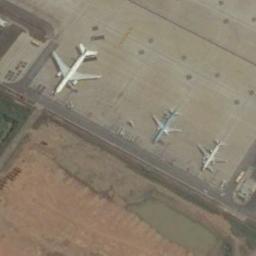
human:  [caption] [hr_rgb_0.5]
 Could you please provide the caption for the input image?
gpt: A big plane and two small planes parked on the airport and a clearing in front of them .

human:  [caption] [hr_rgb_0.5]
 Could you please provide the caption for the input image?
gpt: Here are three planes, Two of which are smaller .

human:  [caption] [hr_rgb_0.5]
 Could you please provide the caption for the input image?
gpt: An airplane with a blue fuselage and two white airplanes were on the airport beside the grassland .

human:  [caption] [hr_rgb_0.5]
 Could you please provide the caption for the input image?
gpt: Three planes are in the parking lot next to the road .

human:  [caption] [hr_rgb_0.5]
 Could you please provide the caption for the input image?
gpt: One big plane and two small planes are parked on the open place beside the grass .